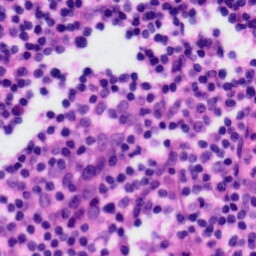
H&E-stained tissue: Tonsil